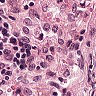
Metastatic tissue present: no